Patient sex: F
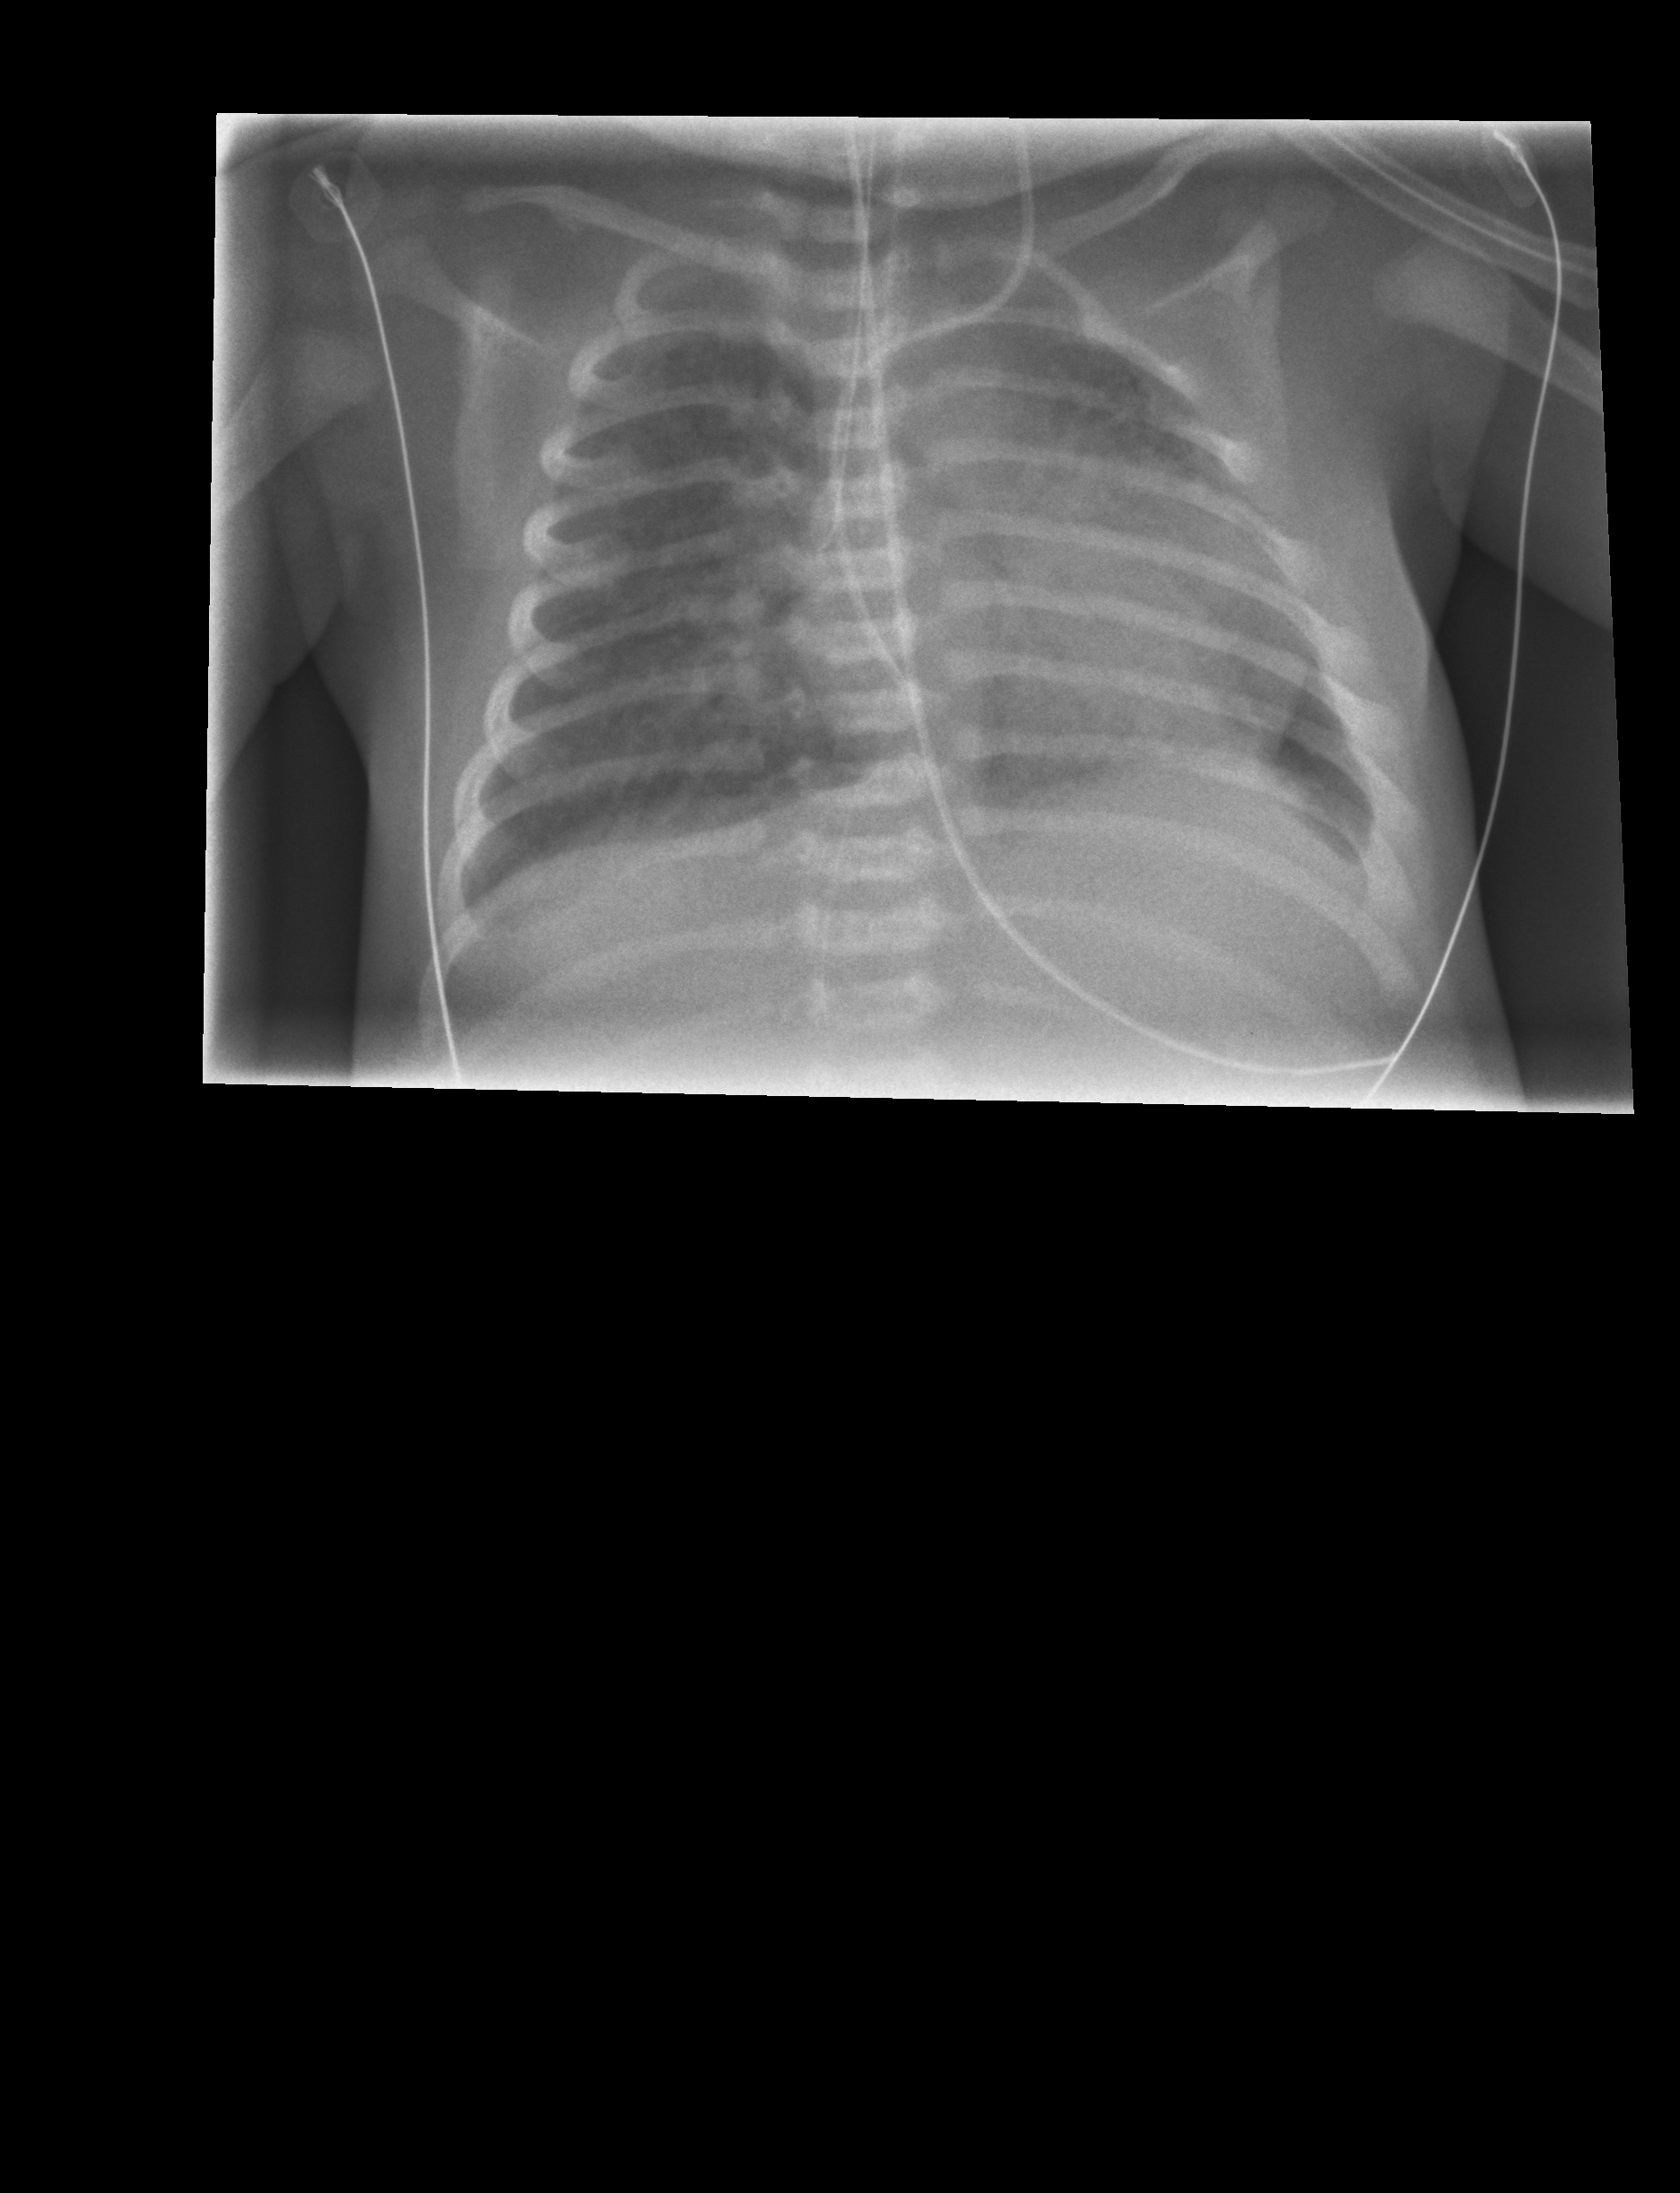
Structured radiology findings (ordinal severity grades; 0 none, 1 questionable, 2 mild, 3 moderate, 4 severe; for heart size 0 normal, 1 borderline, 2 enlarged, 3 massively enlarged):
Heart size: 0
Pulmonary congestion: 0
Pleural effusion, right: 0
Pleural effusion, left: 0
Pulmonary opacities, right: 0
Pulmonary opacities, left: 0
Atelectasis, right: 2
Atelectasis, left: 2